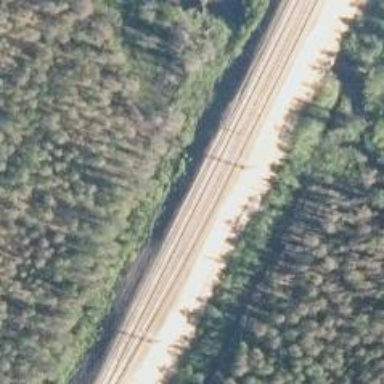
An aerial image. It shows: Railway signal.